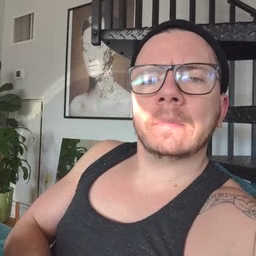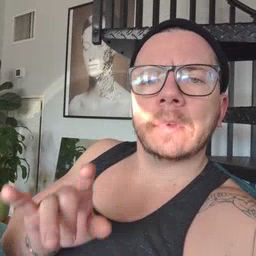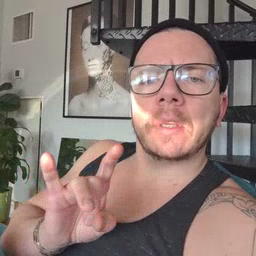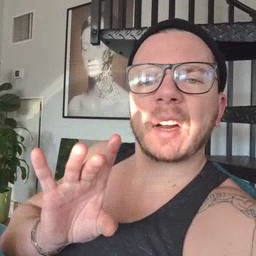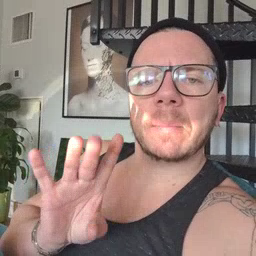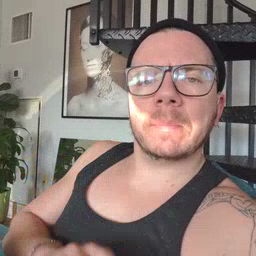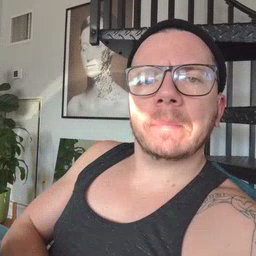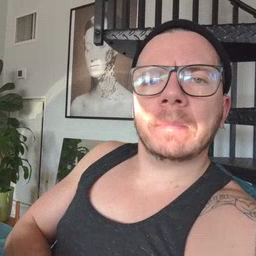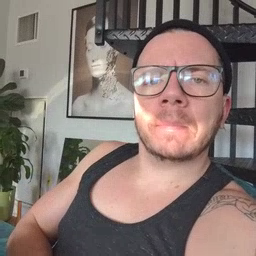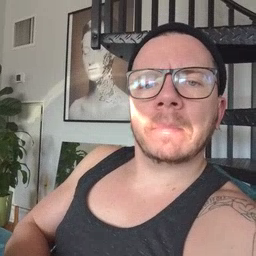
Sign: yucky